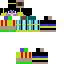
A female skeleton skin with pale skin, wearing blonde helmet dressed in a yellow robe top and black pants, featuring a closed mouth.